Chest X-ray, PA view. Patient: 50 years old, sex F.
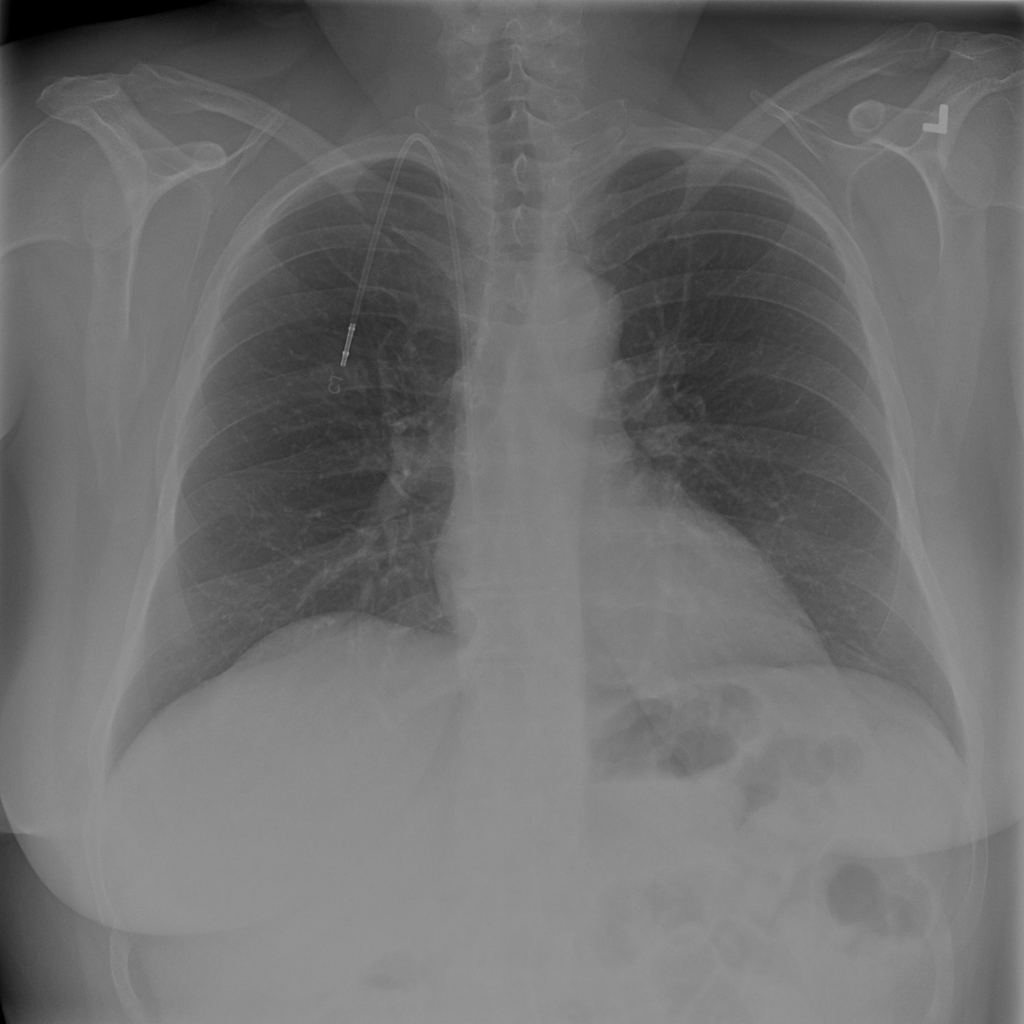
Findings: No Finding